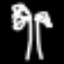
Label: palm tree